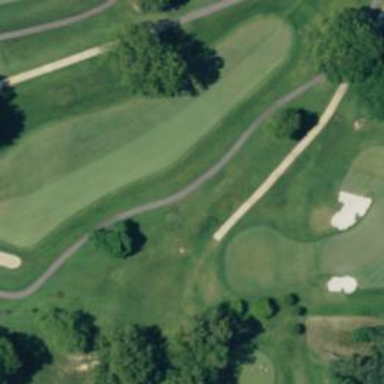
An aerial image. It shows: View of golf hole.